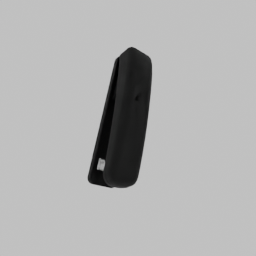
Label: tools